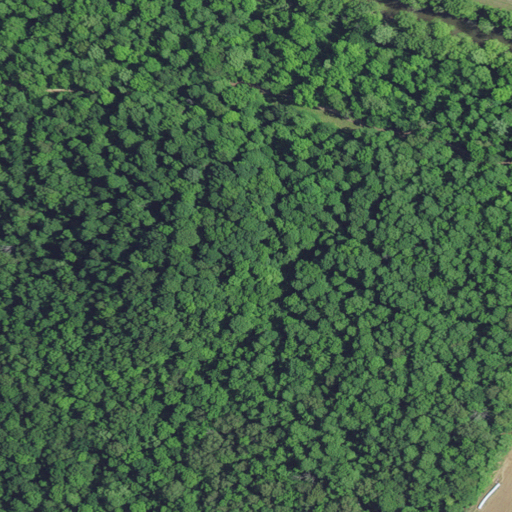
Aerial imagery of mountain in Kentucky named Iron Ore Hill containing deciduous forest, open development, and cultivated crops